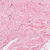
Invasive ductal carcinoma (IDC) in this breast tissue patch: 0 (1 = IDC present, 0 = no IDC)